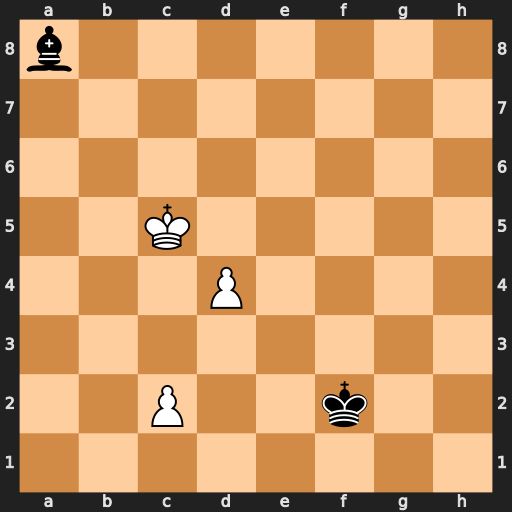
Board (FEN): b7/8/8/2K5/3P4/8/2P2k2/8
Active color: w
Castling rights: -
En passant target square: -
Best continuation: d5 Bb7 d6